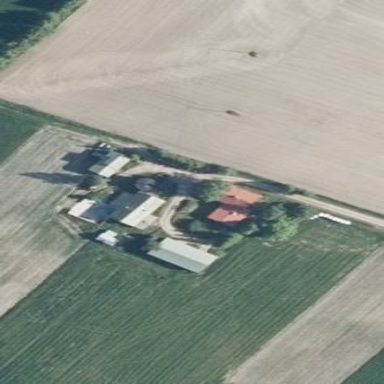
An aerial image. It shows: Farmyard area.